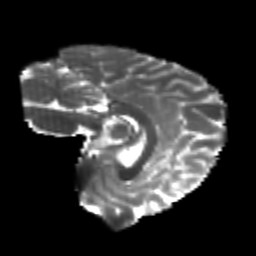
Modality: T2w
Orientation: sagittal
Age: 20
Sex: female
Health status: healthy
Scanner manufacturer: philips
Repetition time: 7.386 s
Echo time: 0.08599 s